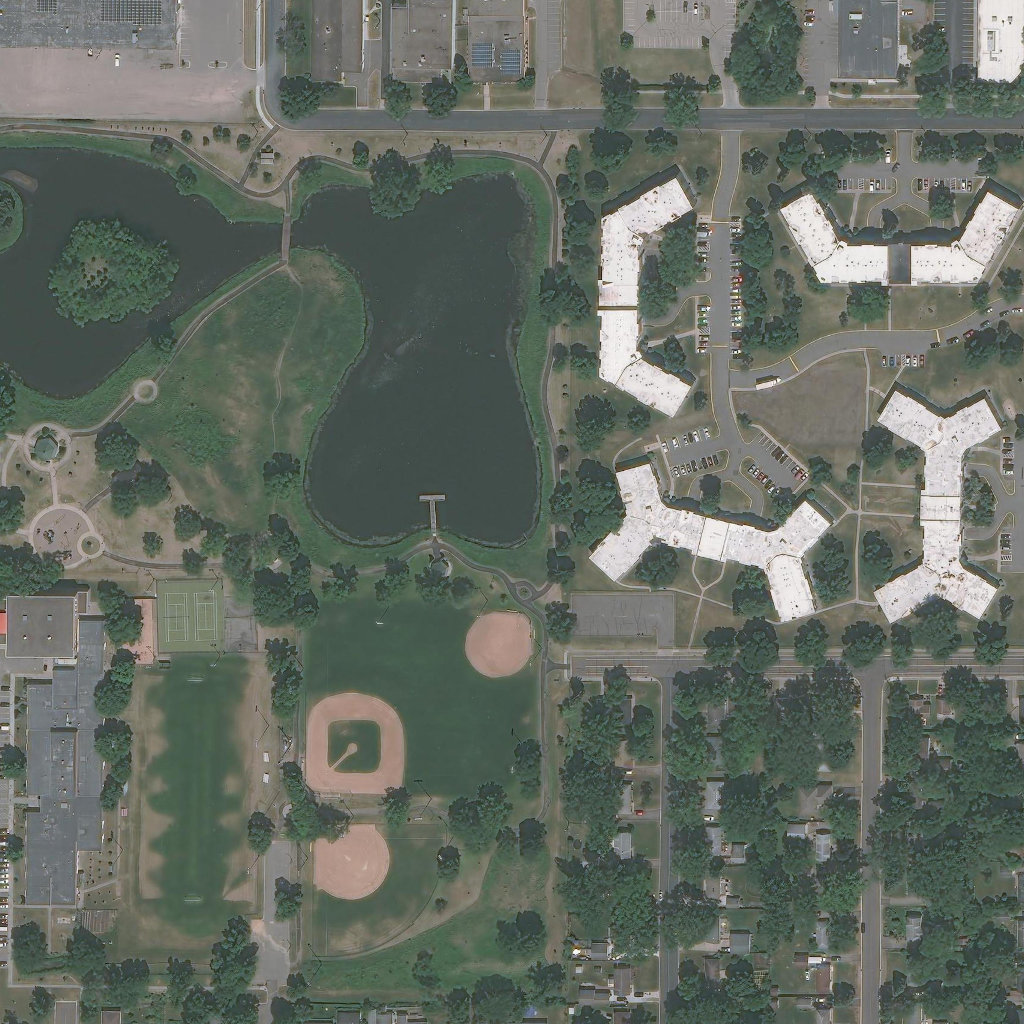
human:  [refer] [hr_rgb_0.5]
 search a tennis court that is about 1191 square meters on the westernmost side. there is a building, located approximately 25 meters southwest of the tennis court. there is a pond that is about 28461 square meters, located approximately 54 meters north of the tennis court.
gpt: <box>[[15, 56, 21, 63, 0]]</box>

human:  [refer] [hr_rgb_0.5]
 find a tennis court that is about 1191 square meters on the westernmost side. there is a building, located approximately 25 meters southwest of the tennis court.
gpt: <box>[[15, 56, 21, 63, 0]]</box>